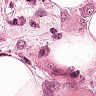
Metastatic tissue present: yes